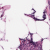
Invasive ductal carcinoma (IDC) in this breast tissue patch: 0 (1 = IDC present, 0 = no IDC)